Question: I'm looking to implement something like the famous "letterpress" effect in my application. Here's what I'm talking about: (just a quick example made in PShop)

As you can see, it looks like it's pressed into the background. I wonder if it's possible to do something like this on the Mac . Is there a way? Thanks!
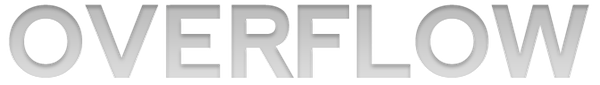
Answer: You can do the gradient fill portion of the text using the code I provide in <URL>. Check the coordinate space first, because I described that for the iPhone, which has an inverted Y axis when compared to the Mac's normal Quartz coordinates.
The text is first used to create a clipping path, and the gradient is drawn within that path.
As far as the internal shadow, you might be able to draw this after the gradient is drawn by using 'CGContextSetShadowWithColor()' with an appropriate downward offset and black color, then drawing the text again using just the stroke of the text. deanWombourne has some sample code for a similar task in his answer <URL>.